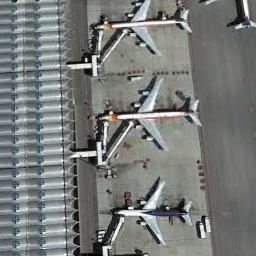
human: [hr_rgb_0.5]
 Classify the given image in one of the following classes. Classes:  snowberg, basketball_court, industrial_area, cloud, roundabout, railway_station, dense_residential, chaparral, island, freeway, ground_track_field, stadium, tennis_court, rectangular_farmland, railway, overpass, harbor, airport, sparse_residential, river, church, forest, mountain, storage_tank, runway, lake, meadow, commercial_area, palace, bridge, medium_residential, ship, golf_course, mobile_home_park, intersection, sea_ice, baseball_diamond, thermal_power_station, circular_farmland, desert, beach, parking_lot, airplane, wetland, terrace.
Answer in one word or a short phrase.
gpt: airplane